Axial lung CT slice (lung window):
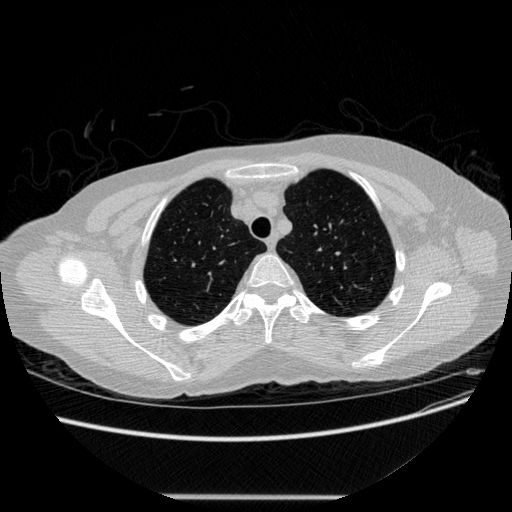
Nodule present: no